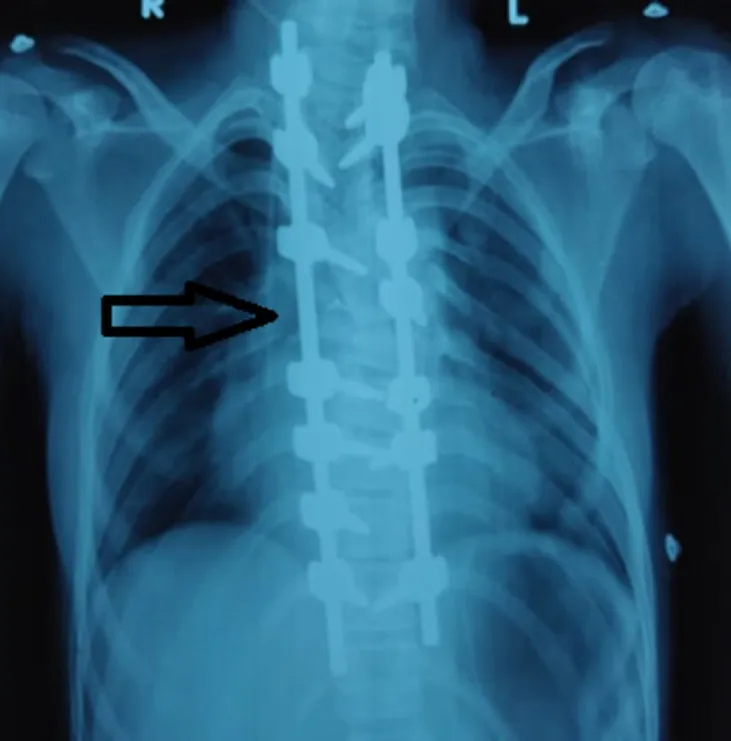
post-op - posterior scoliosis correction with posterior instrumented fusion from (D1 to D11).
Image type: radiology (x_ray)